Field crop: maize
Growth stage: 2
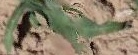
Species: maize